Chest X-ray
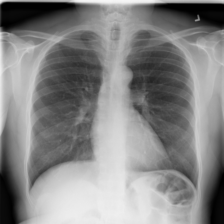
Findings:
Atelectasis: negative
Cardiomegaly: negative
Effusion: negative
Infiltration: negative
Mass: negative
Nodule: negative
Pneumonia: negative
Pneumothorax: negative
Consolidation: negative
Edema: negative
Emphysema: negative
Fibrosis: negative
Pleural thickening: negative
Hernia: negative